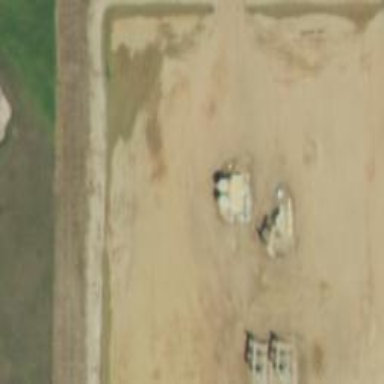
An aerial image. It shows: Storage tank with man-made structure.